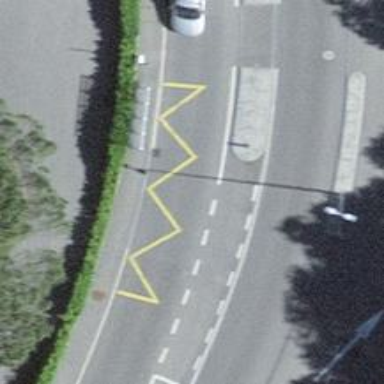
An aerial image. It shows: Bus stop with shelter. It is platform for public transport.